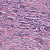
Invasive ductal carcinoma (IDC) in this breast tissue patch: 1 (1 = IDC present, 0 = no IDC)